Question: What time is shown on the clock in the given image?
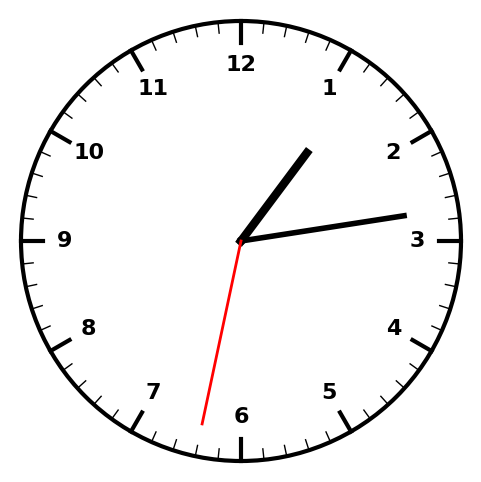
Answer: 01:13:32